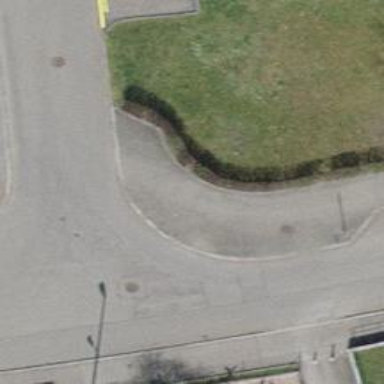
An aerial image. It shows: Kerb barrier.